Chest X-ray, PA view. Patient: 31 years old, sex M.
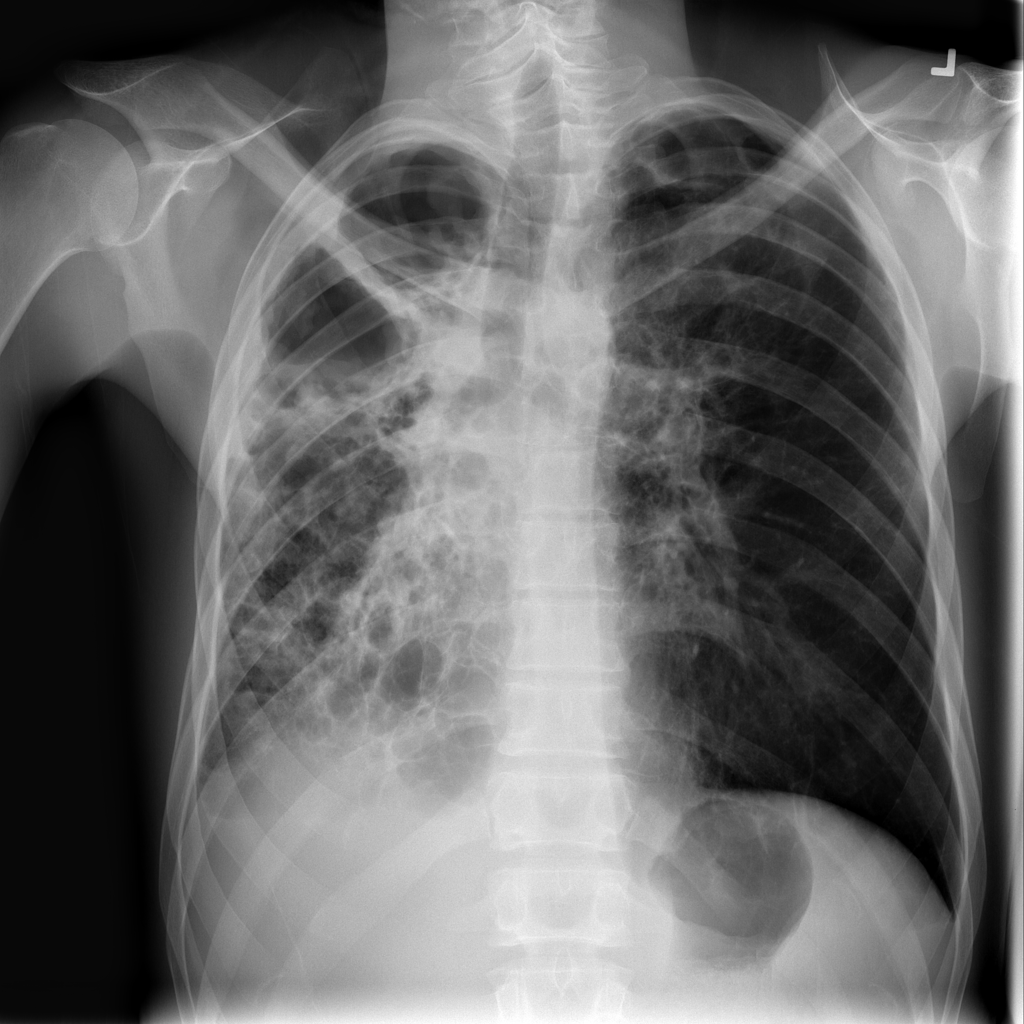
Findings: No Finding